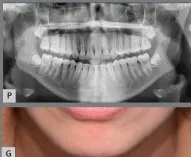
A-I) Post-treatment extraoral photographs.
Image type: radiology (x_ray)